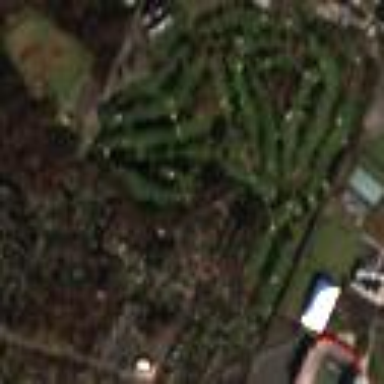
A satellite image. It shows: Golf course surrounded by greenery.